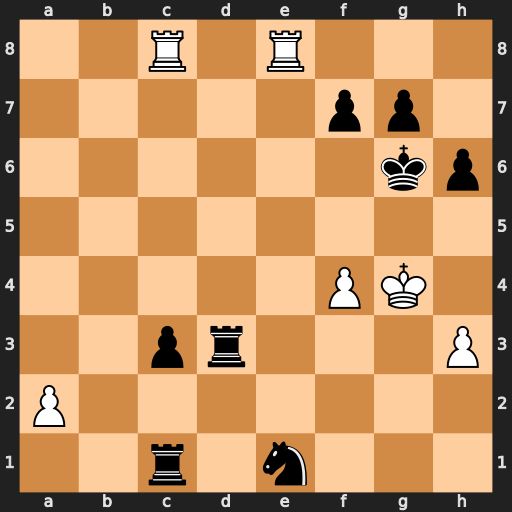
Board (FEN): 2R1R3/5pp1/6kp/8/5PK1/2pr3P/P7/2r1n3
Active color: w
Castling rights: -
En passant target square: -
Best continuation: f5+ Kf6 Rc6+ Rd6 Rxd6#